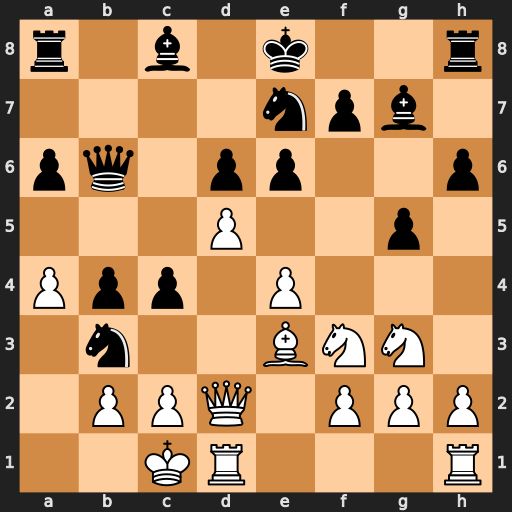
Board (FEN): r1b1k2r/4npb1/pq1pp2p/3P2p1/Ppp1P3/1n2BNN1/1PPQ1PPP/2KR3R
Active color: w
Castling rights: kq
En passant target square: -
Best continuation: cxb3